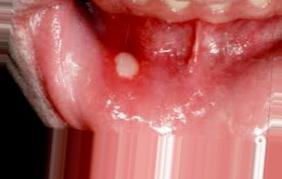
Condition: Mouth Ulcer